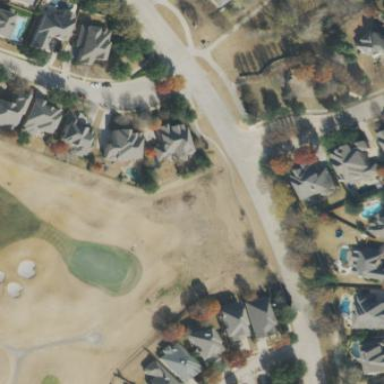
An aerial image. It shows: Rough grassy area used for golf.